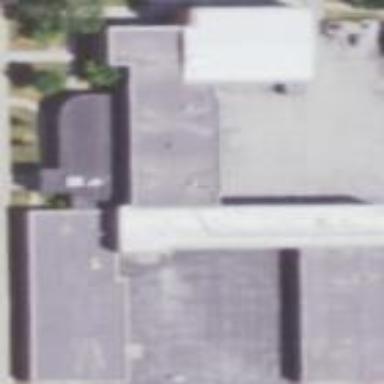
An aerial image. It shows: School building.